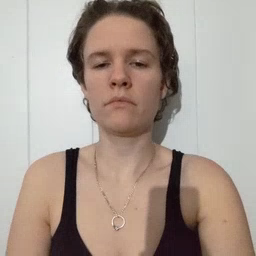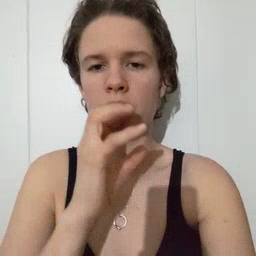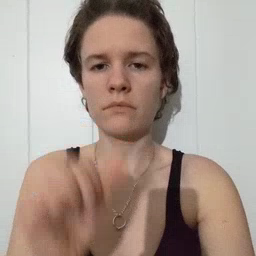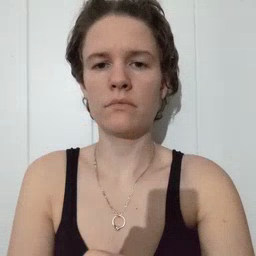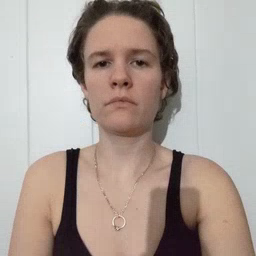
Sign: old